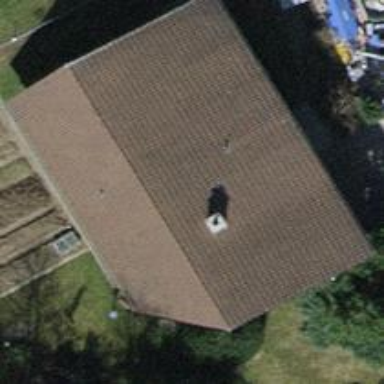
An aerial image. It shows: Detached building with gabled roof.